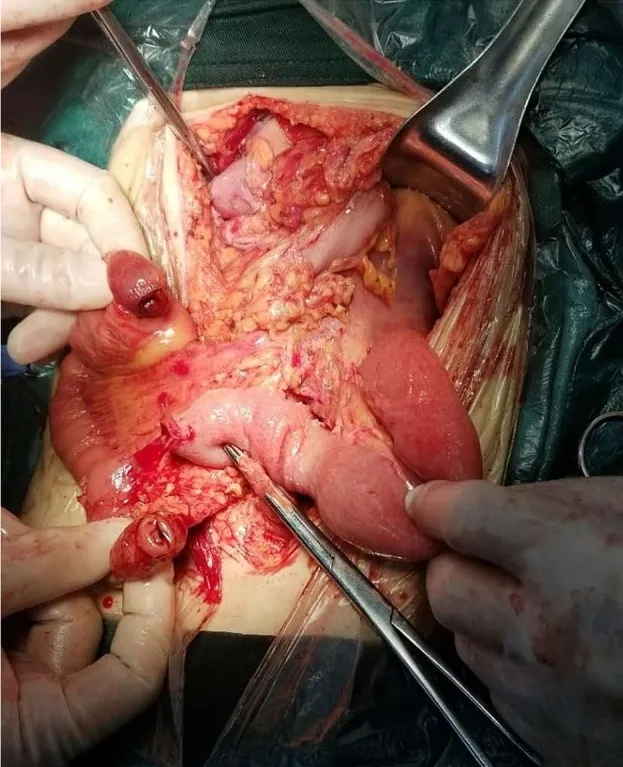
Jejunum of interposition of the original choledochojejunostomy.
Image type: medical_photograph (other_medical_photograph)